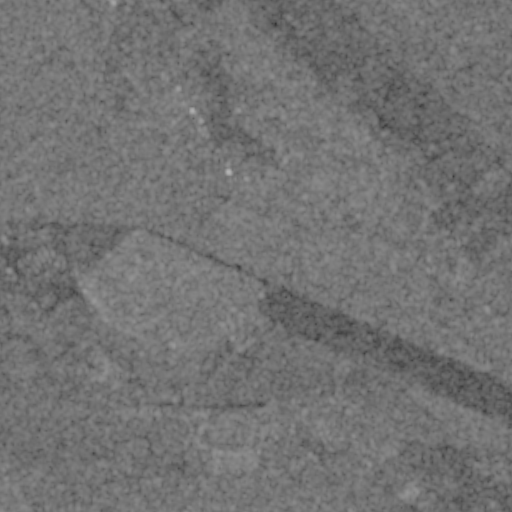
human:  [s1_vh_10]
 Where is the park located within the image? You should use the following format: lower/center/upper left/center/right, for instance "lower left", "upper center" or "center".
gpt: The park is located in the lower center of the image.
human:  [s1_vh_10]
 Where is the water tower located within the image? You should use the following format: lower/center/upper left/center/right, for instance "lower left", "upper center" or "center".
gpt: The water tower is located in the lower center of the image.
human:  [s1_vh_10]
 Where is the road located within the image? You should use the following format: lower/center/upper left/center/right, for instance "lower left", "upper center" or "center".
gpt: There is no road in the image.

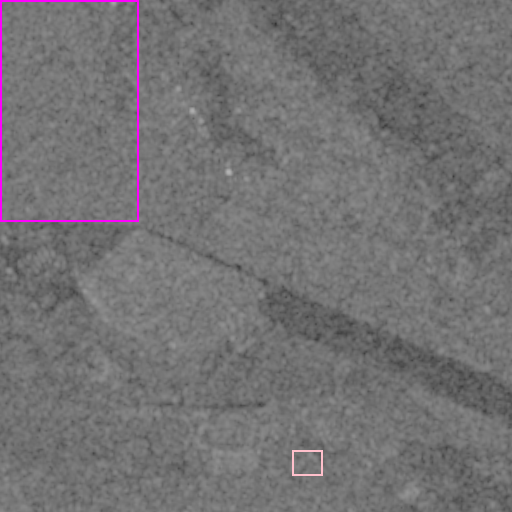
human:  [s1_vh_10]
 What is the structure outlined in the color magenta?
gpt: The structure outlined in magenta is a crop field.
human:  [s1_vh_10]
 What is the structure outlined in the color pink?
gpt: The structure outlined in pink is a park.
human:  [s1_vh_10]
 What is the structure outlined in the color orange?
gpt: There is no orange outline.